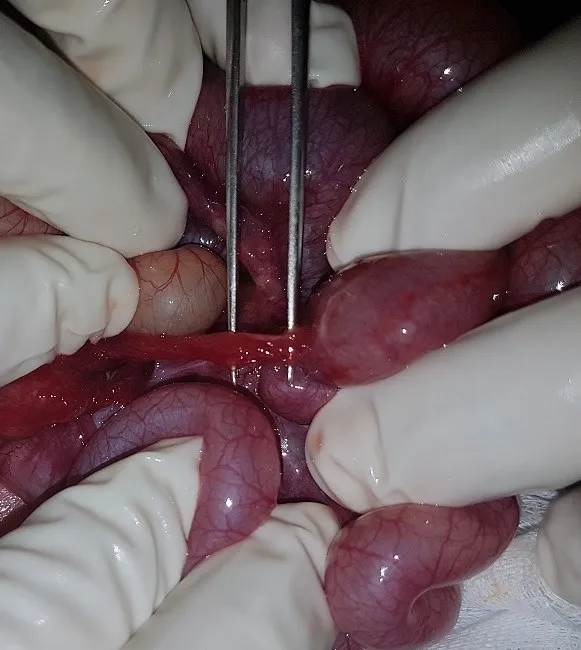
the tip of the diverticulum is attached to the mesentery.
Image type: medical_photograph (other_medical_photograph)